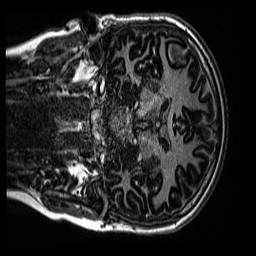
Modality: MP2RAGE
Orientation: coronal
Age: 14
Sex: female
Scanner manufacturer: siemens
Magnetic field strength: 3 T
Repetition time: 4 s
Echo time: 0.00299 s